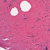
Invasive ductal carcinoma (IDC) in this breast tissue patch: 0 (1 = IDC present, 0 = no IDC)